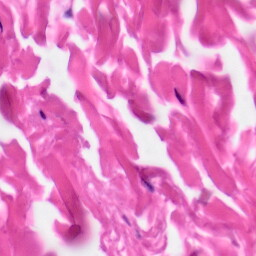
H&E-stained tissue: Skin